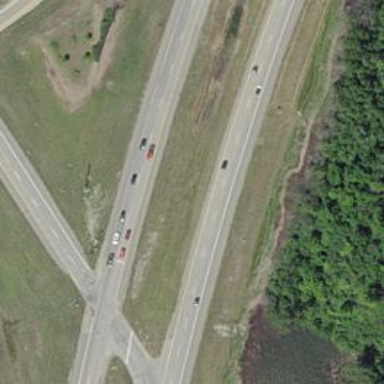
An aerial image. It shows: Dual carriageway expressway classified as trunk highway.